Question: The picture shows the balloon popping problem. You need to pop all the balloons in a certain order. The reward for a popped balloon is the product of itself and the values on the left and right balloons. If there is no balloon on the left or right, multiply the value of the balloon on the left or right by 1. You need only find the total maximum reward. Give me the number.
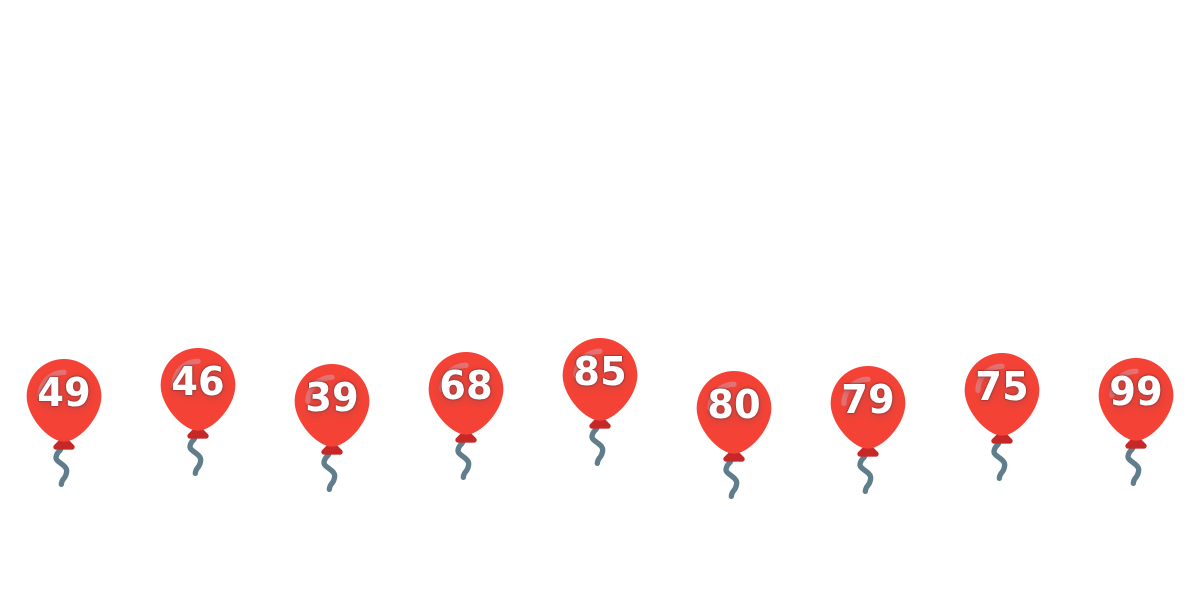
Answer: 3125925